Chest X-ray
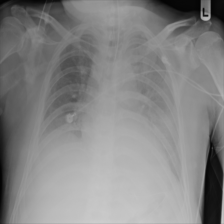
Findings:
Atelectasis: negative
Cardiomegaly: negative
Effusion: negative
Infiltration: negative
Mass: negative
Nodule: negative
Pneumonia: negative
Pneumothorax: negative
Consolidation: negative
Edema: negative
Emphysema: negative
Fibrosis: negative
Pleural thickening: negative
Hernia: negative